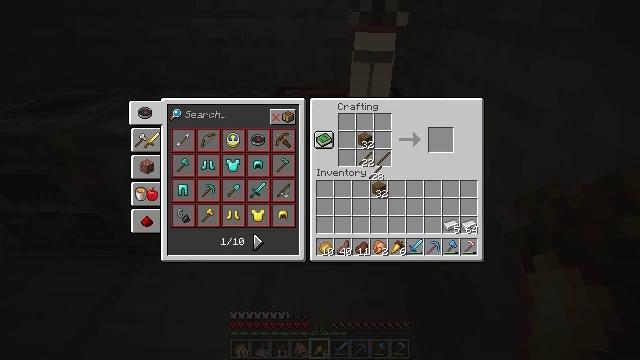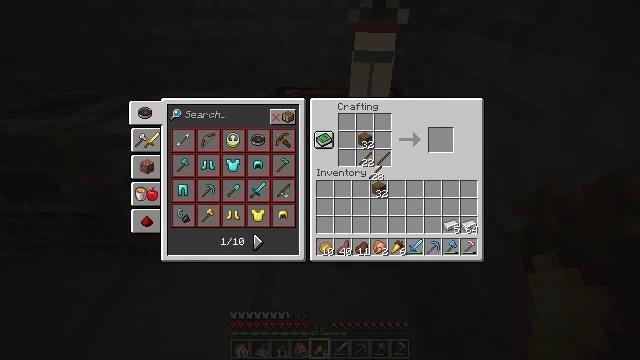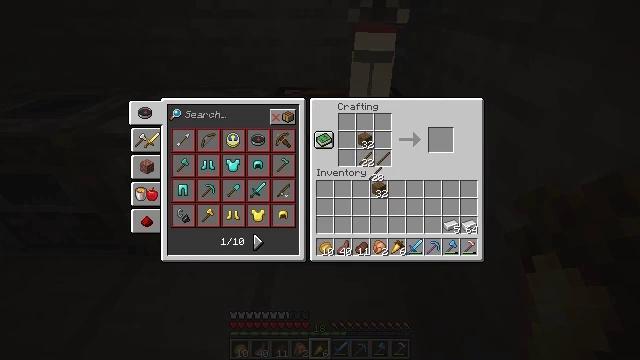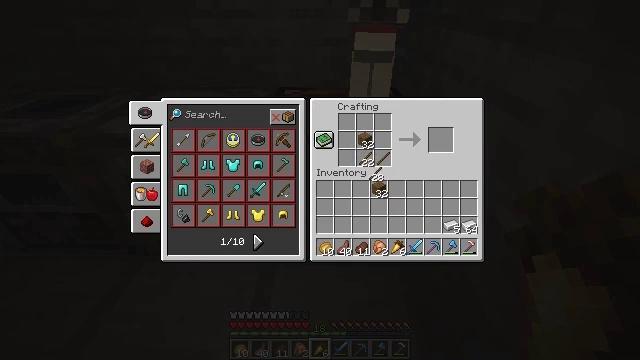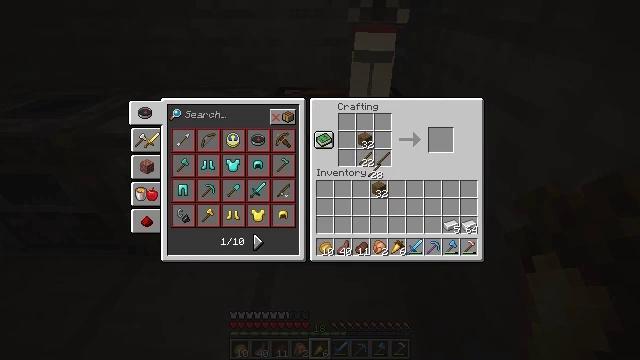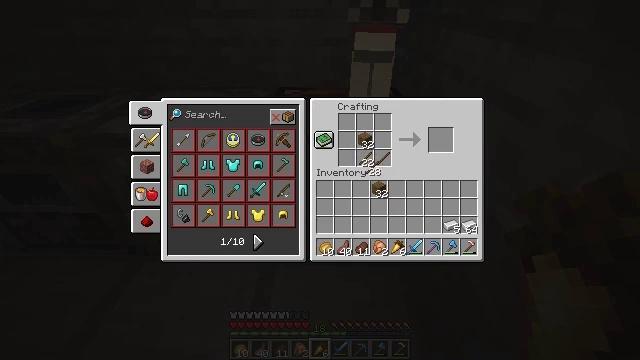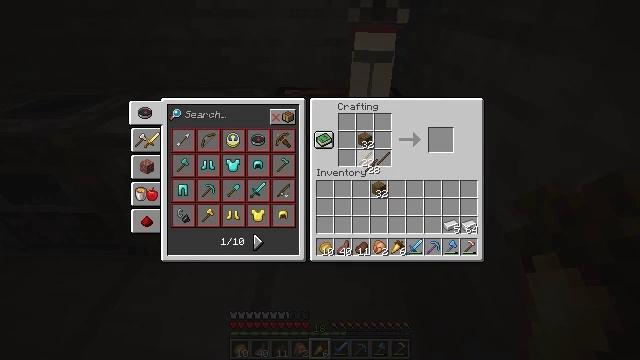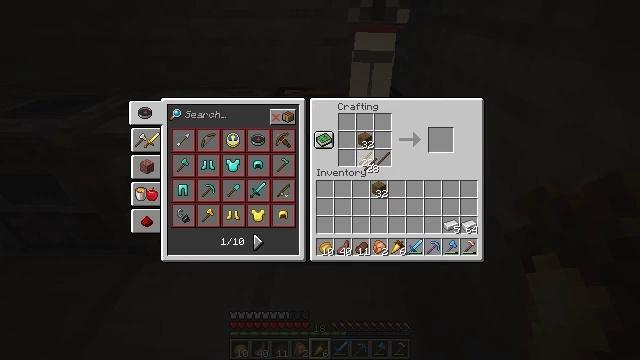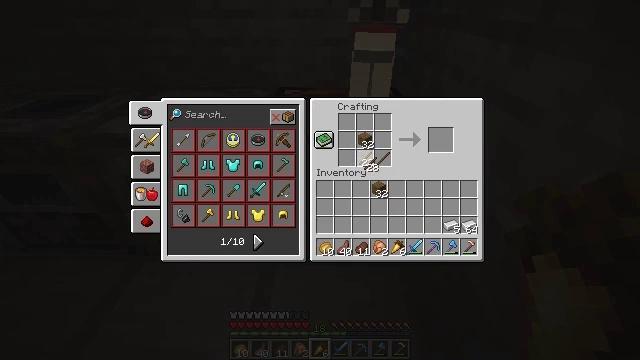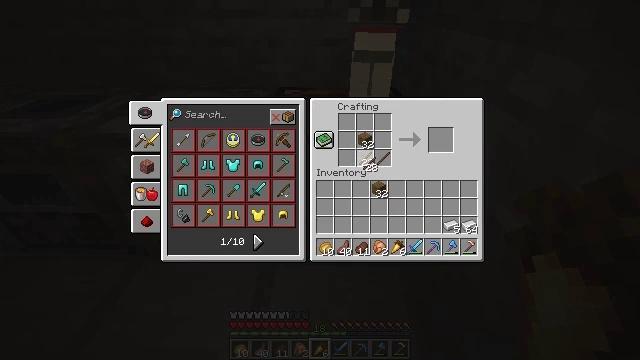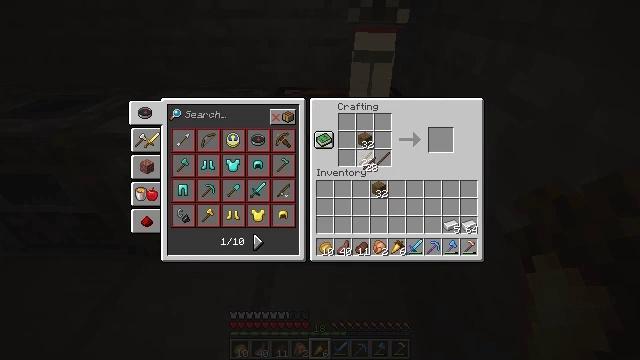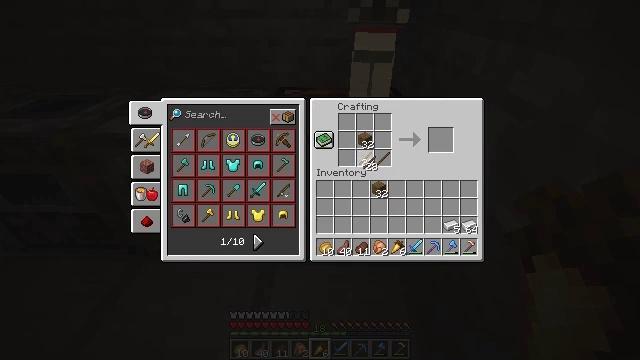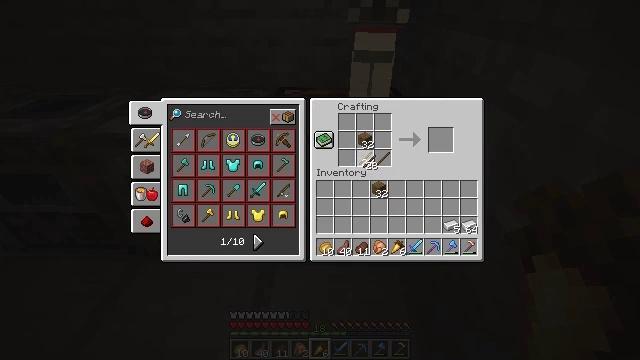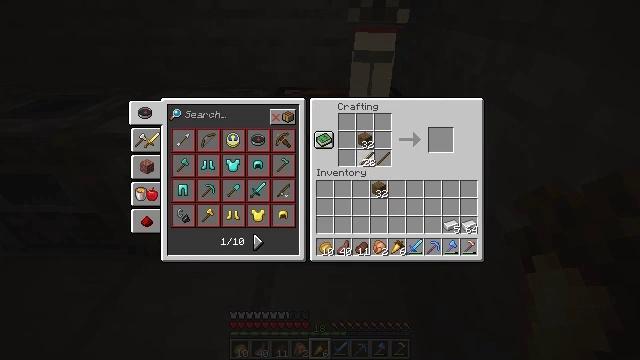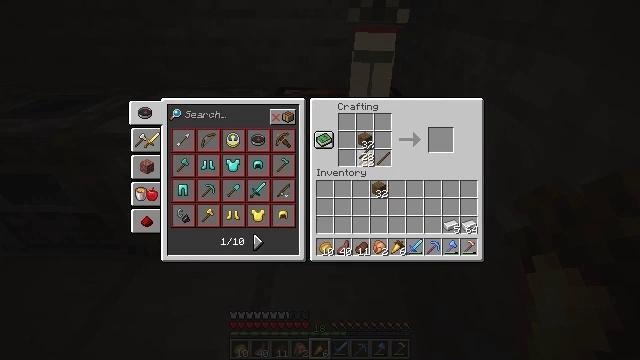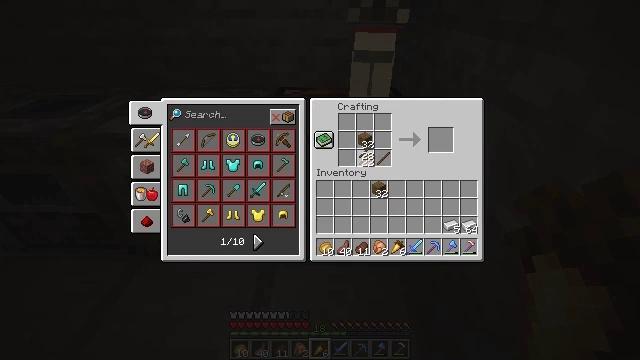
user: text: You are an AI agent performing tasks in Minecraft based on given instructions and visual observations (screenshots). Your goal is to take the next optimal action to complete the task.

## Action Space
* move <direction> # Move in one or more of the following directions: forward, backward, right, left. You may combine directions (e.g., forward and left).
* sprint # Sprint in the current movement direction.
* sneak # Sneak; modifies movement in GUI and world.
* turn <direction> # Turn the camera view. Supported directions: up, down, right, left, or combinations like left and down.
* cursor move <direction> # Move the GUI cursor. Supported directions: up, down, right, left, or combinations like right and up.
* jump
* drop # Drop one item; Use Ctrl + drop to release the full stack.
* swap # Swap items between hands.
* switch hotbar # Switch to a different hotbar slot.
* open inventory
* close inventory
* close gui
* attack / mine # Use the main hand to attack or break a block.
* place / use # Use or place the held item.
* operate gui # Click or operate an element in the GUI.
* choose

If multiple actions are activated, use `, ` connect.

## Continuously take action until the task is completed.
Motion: motion action
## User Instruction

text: Get a tripwire hook by using iron ingot, stick, and wooden plank at the crafting table.
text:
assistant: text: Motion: no_op
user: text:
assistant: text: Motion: no_op
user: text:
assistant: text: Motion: no_op
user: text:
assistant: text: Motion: no_op
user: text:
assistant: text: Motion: no_op
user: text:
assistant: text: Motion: no_op
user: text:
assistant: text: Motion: no_op
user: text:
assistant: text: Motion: no_op
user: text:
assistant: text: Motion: no_op
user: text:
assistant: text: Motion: no_op
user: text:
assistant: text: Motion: no_op
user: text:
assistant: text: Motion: no_op
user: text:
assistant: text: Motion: no_op
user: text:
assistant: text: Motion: no_op
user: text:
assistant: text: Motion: no_op
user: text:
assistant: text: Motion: no_op
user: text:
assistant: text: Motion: no_op
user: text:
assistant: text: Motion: no_op
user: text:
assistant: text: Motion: no_op
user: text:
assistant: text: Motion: no_op
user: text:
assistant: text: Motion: no_op
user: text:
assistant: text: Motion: no_op
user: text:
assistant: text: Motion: no_op
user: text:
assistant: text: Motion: no_op
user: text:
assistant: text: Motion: no_op
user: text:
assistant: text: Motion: no_op
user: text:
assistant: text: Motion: turn down
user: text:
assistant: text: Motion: no_op
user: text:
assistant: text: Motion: no_op
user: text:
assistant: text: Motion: no_op